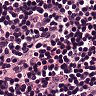
Metastatic tissue present: no